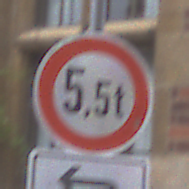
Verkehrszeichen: TatsaechlicheMasse
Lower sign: RichtungsangabeDurchPfeile2
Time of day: Midday
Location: Outdoor (Urban)
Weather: Overcast
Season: NotSpecified
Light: Natural